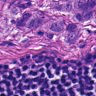
Metastatic tissue present: yes